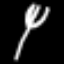
Label: fork